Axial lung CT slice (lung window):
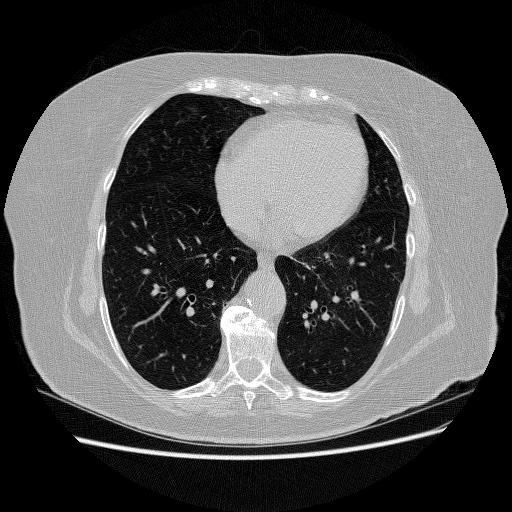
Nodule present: no